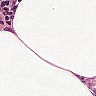
Metastatic tissue present: no